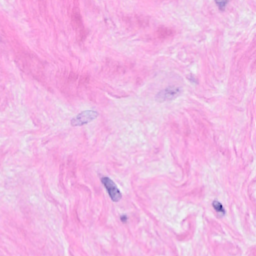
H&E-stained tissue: Breast